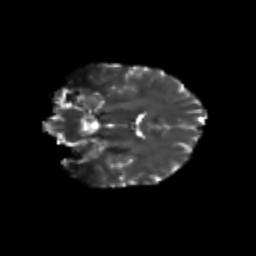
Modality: T2w
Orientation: coronal
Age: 31
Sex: female
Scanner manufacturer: siemens
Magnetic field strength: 3 T
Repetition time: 3.5 s
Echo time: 0.113 s